Question:
I want the same viewpagerindicator effect as google play did, but it is not included in JakeWharton's repo(<URL>. Where can I or how can I achieve this kind of indicator, thx in advance.
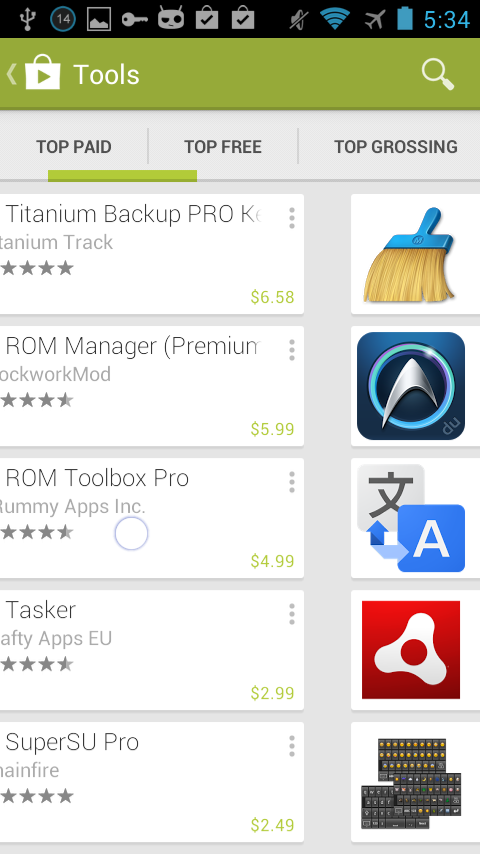
Answer: You can find a similar one on github
<URL>